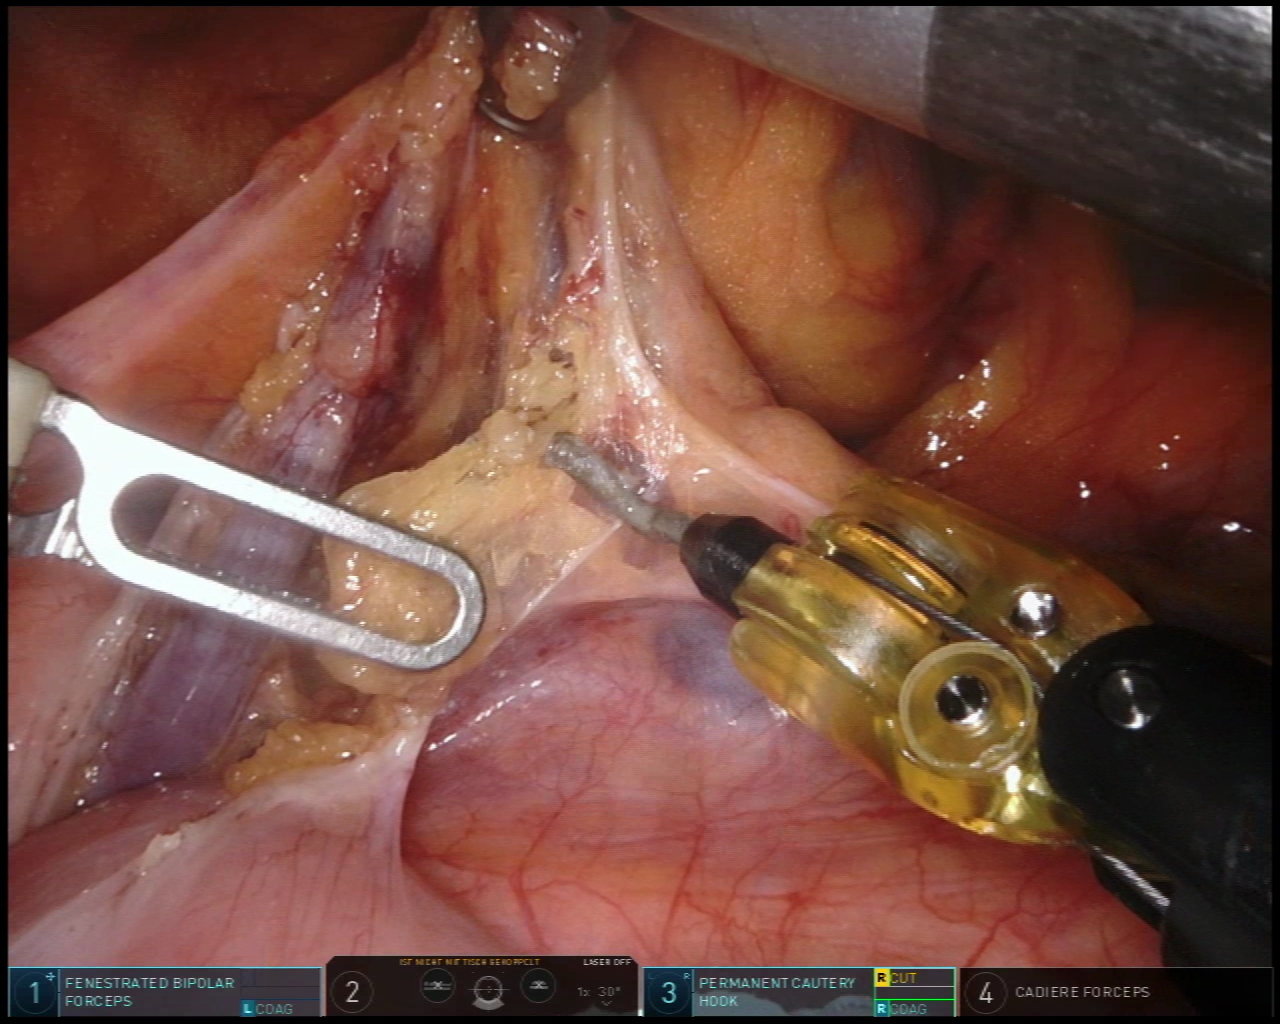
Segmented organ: intestinal_veins
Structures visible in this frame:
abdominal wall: no
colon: yes
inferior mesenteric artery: no
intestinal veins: yes
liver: no
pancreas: no
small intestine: yes
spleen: no
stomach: no
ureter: no
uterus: no
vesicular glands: no